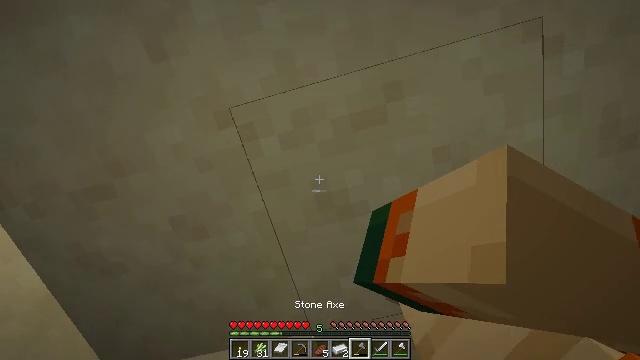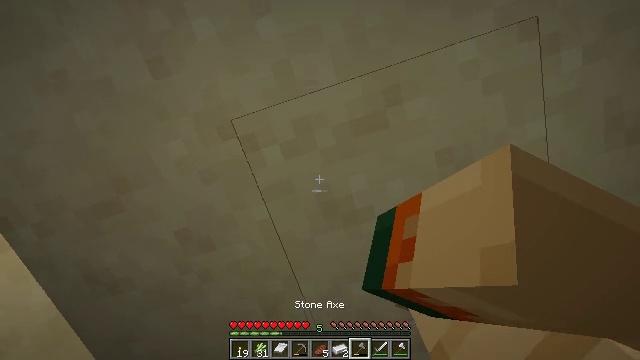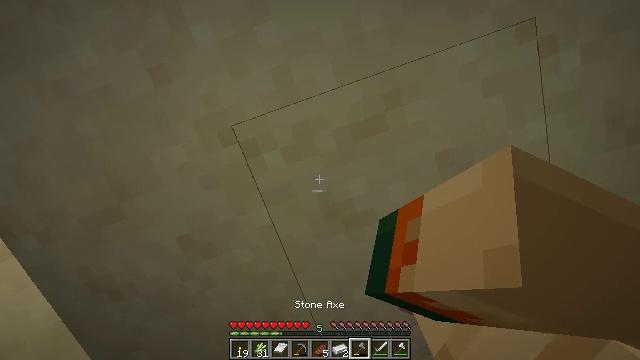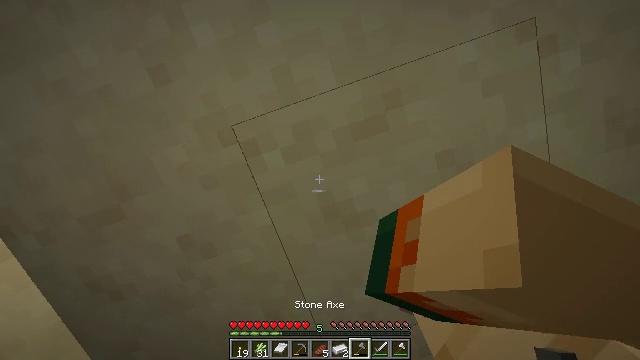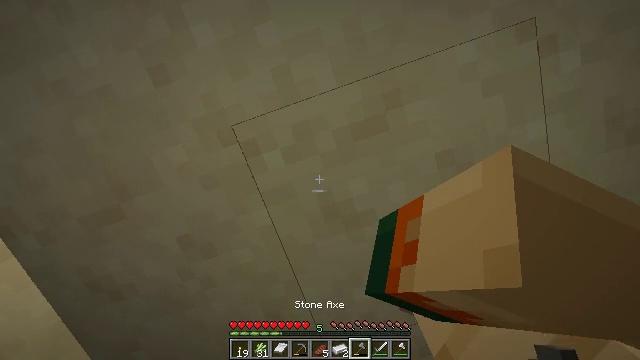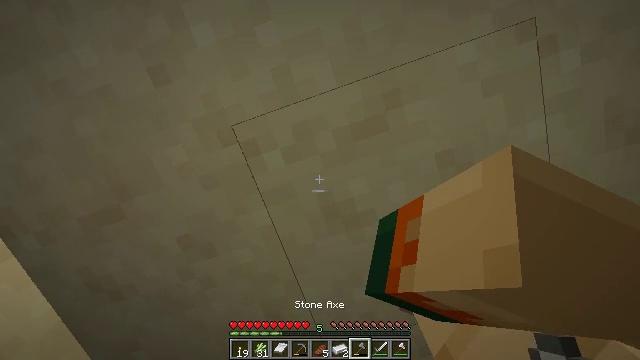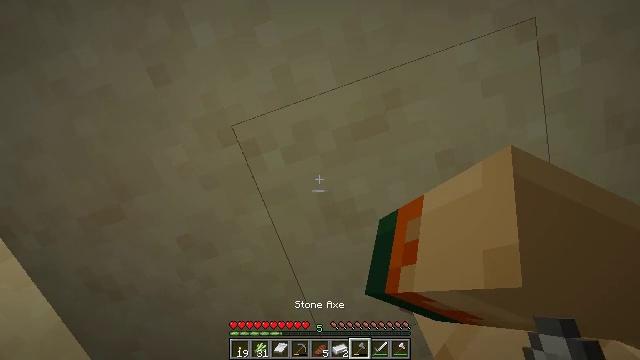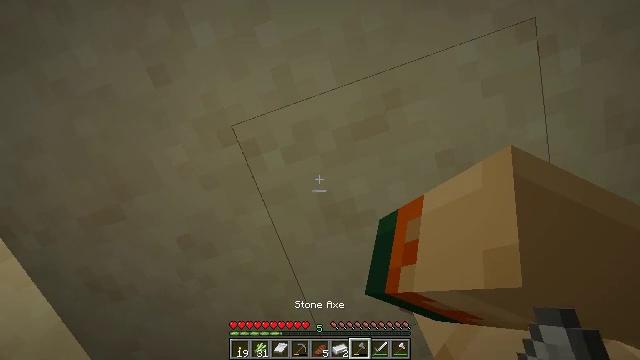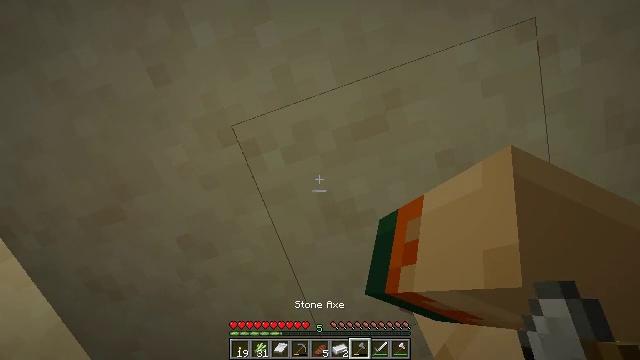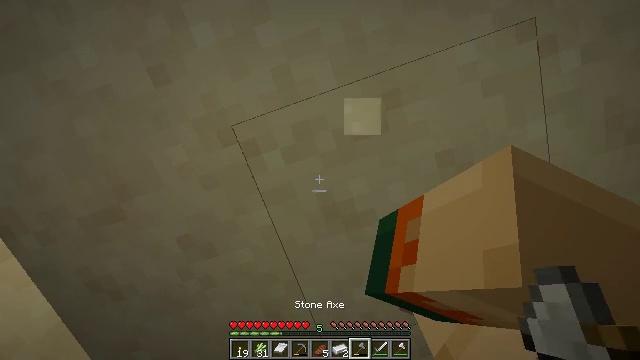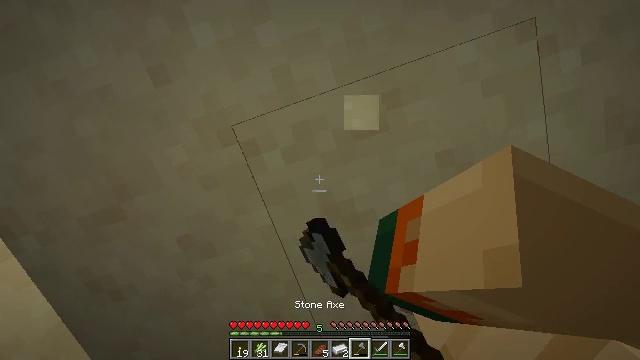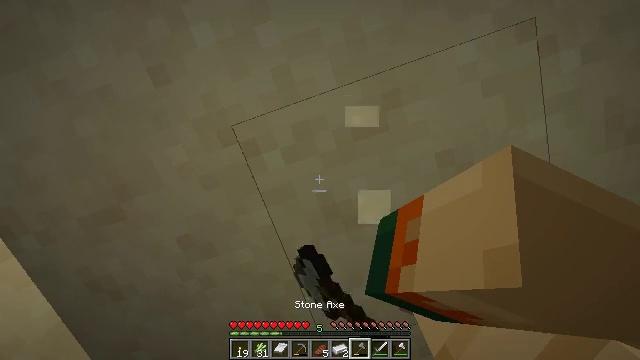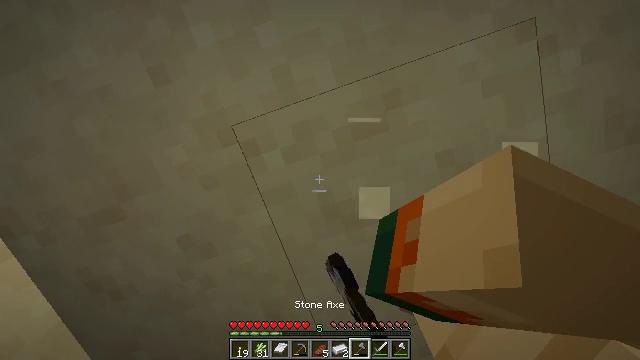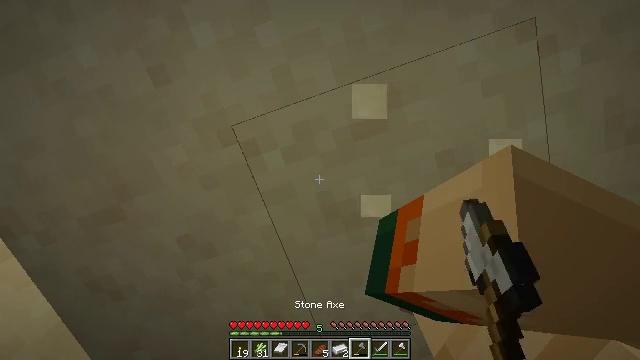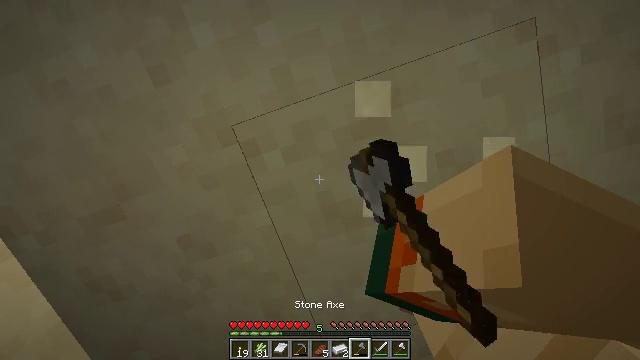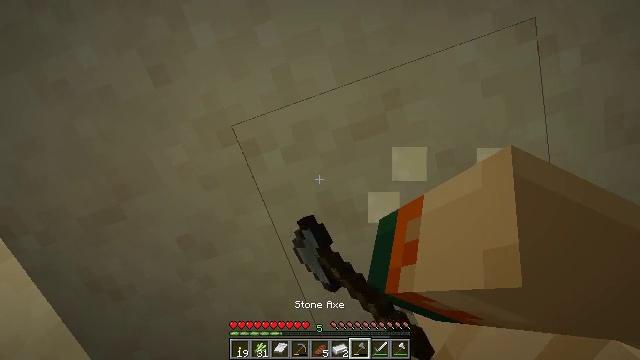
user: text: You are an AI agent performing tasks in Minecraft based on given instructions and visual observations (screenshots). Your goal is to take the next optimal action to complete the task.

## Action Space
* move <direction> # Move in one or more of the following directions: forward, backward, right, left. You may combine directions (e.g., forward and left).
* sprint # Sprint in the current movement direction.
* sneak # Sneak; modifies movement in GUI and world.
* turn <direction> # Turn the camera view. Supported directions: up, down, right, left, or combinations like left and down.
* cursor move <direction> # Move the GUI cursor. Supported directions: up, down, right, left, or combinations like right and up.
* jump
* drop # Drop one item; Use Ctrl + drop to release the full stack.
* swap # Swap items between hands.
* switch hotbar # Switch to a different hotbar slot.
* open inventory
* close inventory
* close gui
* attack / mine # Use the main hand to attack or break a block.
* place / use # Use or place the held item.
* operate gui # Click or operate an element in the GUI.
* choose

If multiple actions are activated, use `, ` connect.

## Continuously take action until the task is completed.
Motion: motion action
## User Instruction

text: Gather the smooth sandstone slab.
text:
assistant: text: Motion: turn left and up
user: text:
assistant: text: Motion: no_op
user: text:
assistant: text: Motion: no_op
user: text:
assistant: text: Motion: no_op
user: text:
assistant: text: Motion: no_op
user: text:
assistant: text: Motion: no_op
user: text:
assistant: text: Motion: no_op
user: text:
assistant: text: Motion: no_op
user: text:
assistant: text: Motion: attack / mine
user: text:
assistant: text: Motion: attack / mine
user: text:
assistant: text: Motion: attack / mine
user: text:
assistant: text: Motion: attack / mine
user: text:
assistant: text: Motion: attack / mine
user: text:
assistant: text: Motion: attack / mine
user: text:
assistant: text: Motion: attack / mine
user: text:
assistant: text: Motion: attack / mine
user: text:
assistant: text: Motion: attack / mine
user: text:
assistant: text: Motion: attack / mine
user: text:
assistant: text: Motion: attack / mine
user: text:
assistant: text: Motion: attack / mine
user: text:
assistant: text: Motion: attack / mine
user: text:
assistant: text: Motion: attack / mine
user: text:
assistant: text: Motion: attack / mine
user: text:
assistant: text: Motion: attack / mine
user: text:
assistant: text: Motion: attack / mine
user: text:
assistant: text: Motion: attack / mine
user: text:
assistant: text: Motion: attack / mine
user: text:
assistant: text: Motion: attack / mine
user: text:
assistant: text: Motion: attack / mine
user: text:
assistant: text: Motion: attack / mine